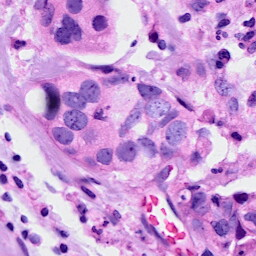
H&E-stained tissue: Breast